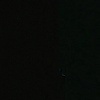
Label: space